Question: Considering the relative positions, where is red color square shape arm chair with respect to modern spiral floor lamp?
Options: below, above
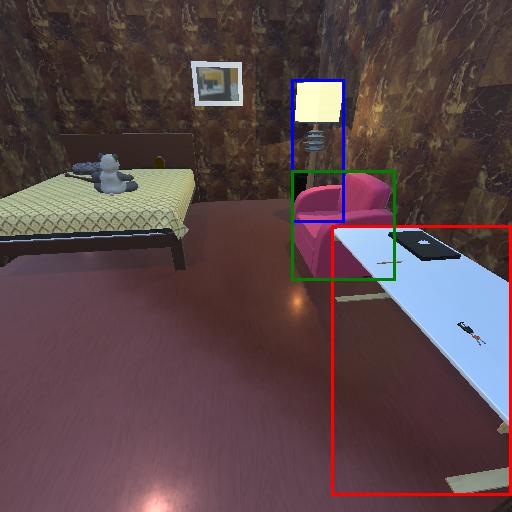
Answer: below